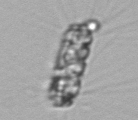
Label: Corethron_hystrix